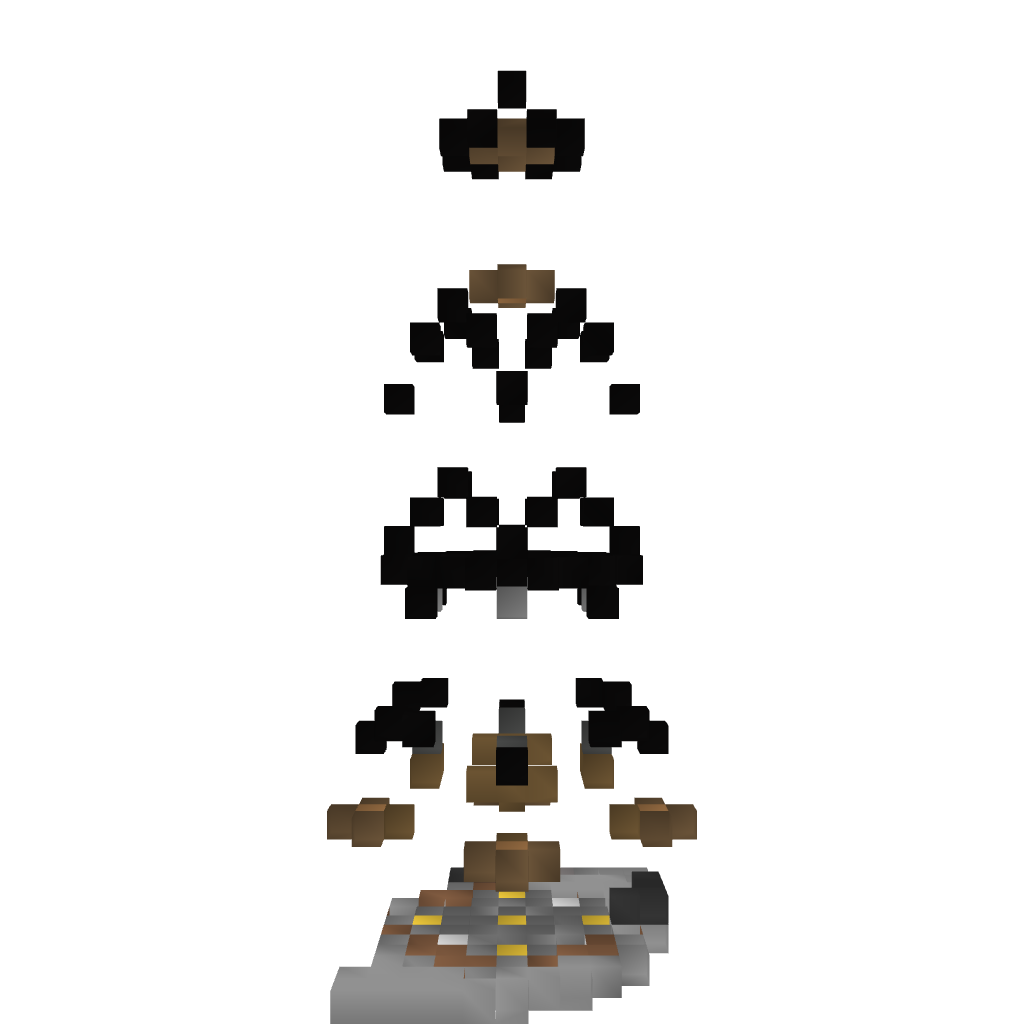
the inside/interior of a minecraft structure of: White Tower